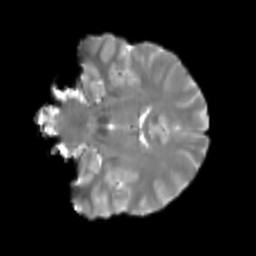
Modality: T2w
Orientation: coronal
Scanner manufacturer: siemens
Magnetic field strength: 3 T
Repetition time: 4 s
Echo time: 0.0594 s